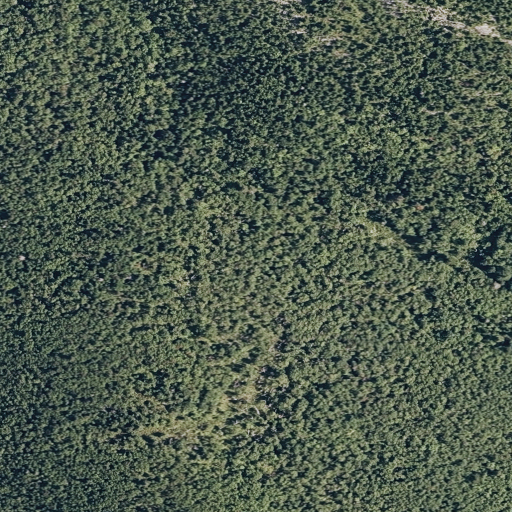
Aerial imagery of gap in Maine named Traveler Gap containing deciduous forest, mixed forest, and evergreen forest